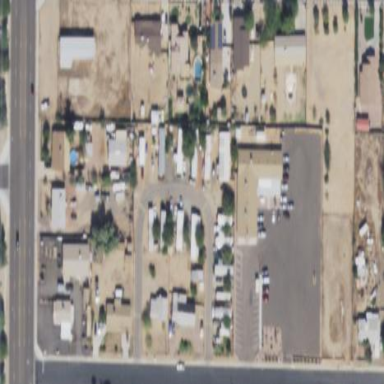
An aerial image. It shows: Residential area known as trailer park.